Question: Here is the structure:

Here are the sources:
'''
/* @flow */
"use strict";
(function () {
const app = angular.module('Lesson2', ['ngRoute', 'ngAnimate'] );
app.config(function($routeProvider){
$routeProvider
.when('/what', { controller:'FavoCtrl', templateURL:'pages/what.html'})
.when('/where', { controller:'FavoCtrl', templateURL:'pages/where.html'})
.otherwise({redirectTo:'/what'});
});
app.controller('FavoCtrl', function ($scope) {
$scope.favouriteThings=[
{what:'raindrops', by:'on', where:'roses'},
{what:'whiskers', by:'on', where:'mittens'},
{what:'Brown paper packages', by:'tied up with', where:'strings'},
{what:'schnitzel', by:'with', where:'noodles'},
{what:'Wild geese', by:'that fly with', where:'the moon on their wings'},
{what:'girls', by:'in', where:'white dresses'},
{what:'Snowflakes', by:'that stay on', where:'my nose and eyelashes'}
];
})
})();
'''
'''
<!DOCTYPE html>
<html ng-app="Lesson2">
<head lang="en">
<link rel="stylesheet" type="text/css" href="styles/style.css">
<script src="https://ajax.googleapis.com/ajax/libs/angularjs/1.3.15/angular.min.js"></script>
<script src="https://ajax.googleapis.com/ajax/libs/angularjs/1.3.15/angular-route.min.js"></script>
<script src="https://ajax.googleapis.com/ajax/libs/angularjs/1.3.15/angular-animate.min.js"></script>
<script src="scripts/app.js"></script>
<meta charset="UTF-8">
<title>Lesson 2</title>
</head>
<body>
Hello!
<ng-view></ng-view>
</body>
</html>
'''
And two "what.html" and "where.html" are plain texts, like 'This is "where.html"'
The hardest thing here is that browser does not throw any error, console is clean. Views are not loaded, all I see is "Hello" of "index.html"
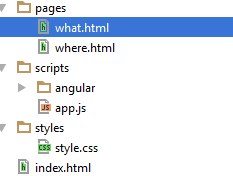
Answer: Seems like you have a typo, in your config block, use instead of .
It should look like:
'''
app.config(function($routeProvider){
$routeProvider
.when('/what', { controller:'FavoCtrl', templateUrl:'pages/what.html'})
.when('/where', { controller:'FavoCtrl', templateUrl:'pages/where.html'})
.otherwise({redirectTo:'/what'});
});
'''